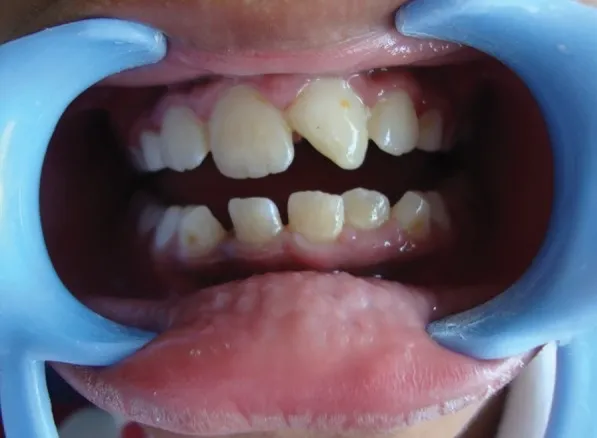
Preoperative view showing fractured 21.
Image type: medical_photograph (oral_photograph)